Question: I'm working to get a html source code value and place that into the particular textarea or div while clicking button. But i won't get entire HTML tags it results beginning tag is Meta tag and it will remove proper HTML tags. I need to get entire html source from '<!DOCTYPE html'
Here's my Demo
'''
$('#save_editor').click(function(){
var full_value=$("#editor").html();
$('#write_html').val(full_value);
});
'''
'''
<script src="https://ajax.googleapis.com/ajax/libs/jquery/1.8.1/jquery.min.js"></script>
<div id="editor"> <!DOCTYPE html PUBLIC "-//W3C//DTD HTML 4.01//EN"><html xmlns="http://www.w3.org/1999/xhtml"><head> <meta http-equiv="Content-Type" content="text/html; charset=utf-8"> <title>title</title> <style type="text/css"> // My style code </style> </head> </head> <body> <div> <p>my body</p> </div> </body> </html> </div> <textarea id="write_html"></textarea> <button id="save_editor">save</button>
'''
Here my Working Div with sample Image:

I need to change that div color and change text section in that div. How do I get the entire customize div with the HTML code.
My DEMO <URL>. How to get a real source code function using Javascript and place into particular textarea.
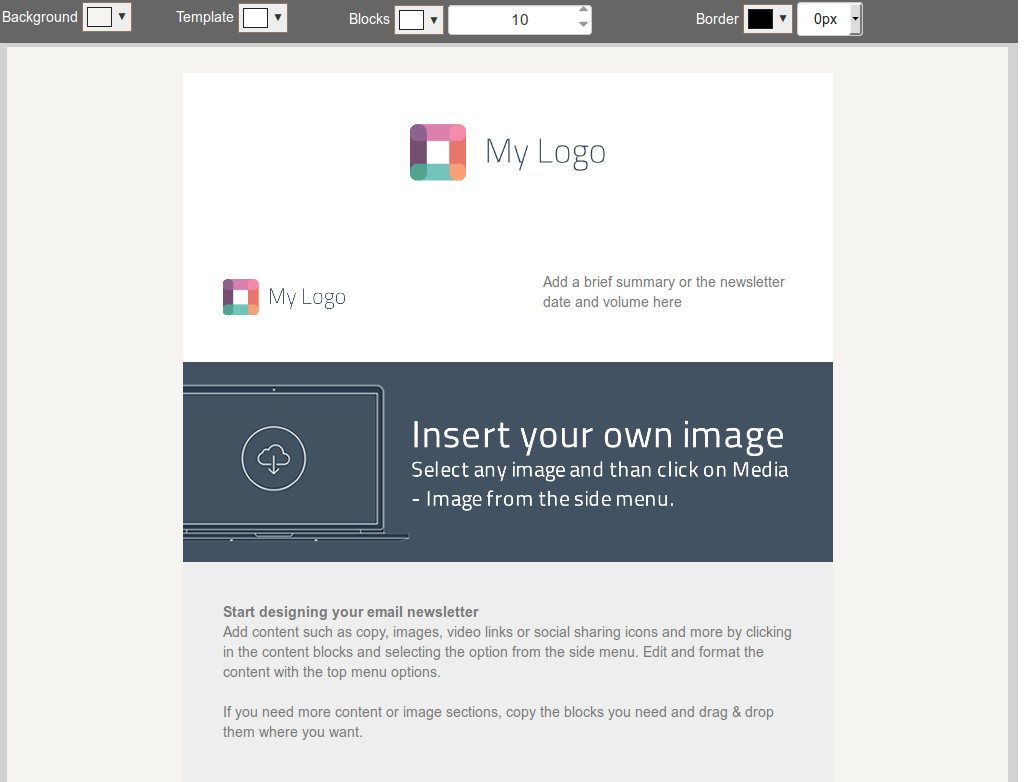
Answer: Any html tag after the first one will be removed. To fix this just place your template code inside of a hidden textarea, then the value will be preserved literally.
Updated Fiddle: <URL>
'''
$('#save_editor').click(function(){
var full_value=$("#editor textarea").val();
$('#write_html').val(full_value);
});
'''
'''
<script src="https://ajax.googleapis.com/ajax/libs/jquery/2.1.1/jquery.min.js"></script>
<div id="editor"><textarea style="display: none;"><!DOCTYPE html PUBLIC "-//W3C//DTD HTML 4.01//EN"><html xmlns="http://www.w3.org/1999/xhtml"><head> <meta http-equiv="Content-Type" content="text/html; charset=utf-8"> <title>title</title> <style type="text/css"> // My style code </style> </head> </head> <body> <div> <p>my body</p> </div> </body> </html> </textarea> </div> <textarea id="write_html"></textarea> <button id="save_editor">save</button>
'''